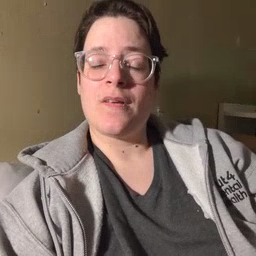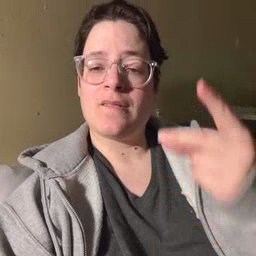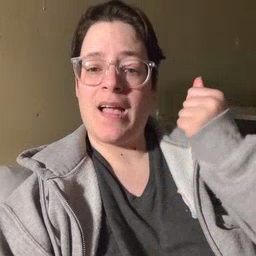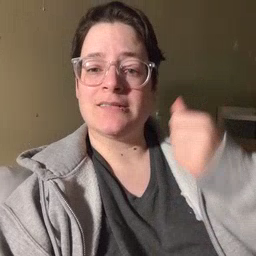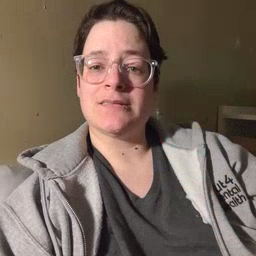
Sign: fast